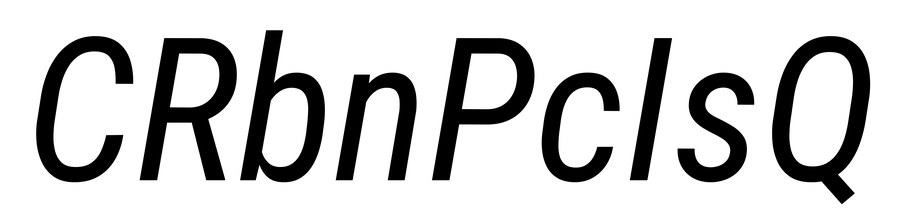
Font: Roboto-Italic_Condensed_Italic